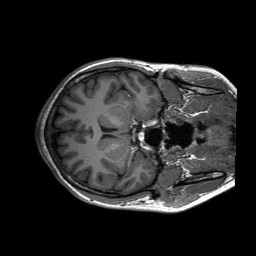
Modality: T1w
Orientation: axial